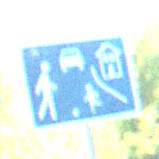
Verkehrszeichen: BeginnVerkehrsberuhigterBereich
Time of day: MorningAfternoon
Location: Outdoor (Nature)
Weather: Clear
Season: NotSpecified
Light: Natural